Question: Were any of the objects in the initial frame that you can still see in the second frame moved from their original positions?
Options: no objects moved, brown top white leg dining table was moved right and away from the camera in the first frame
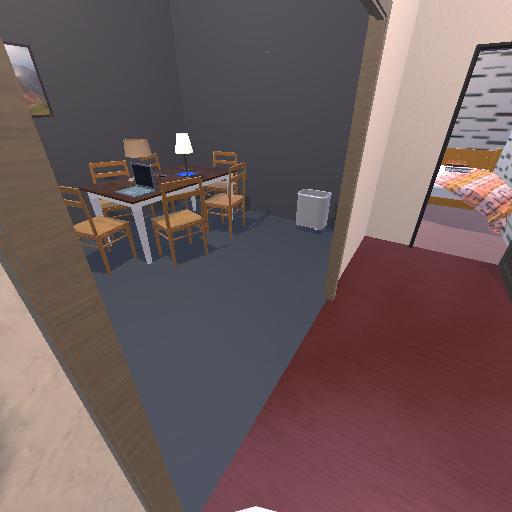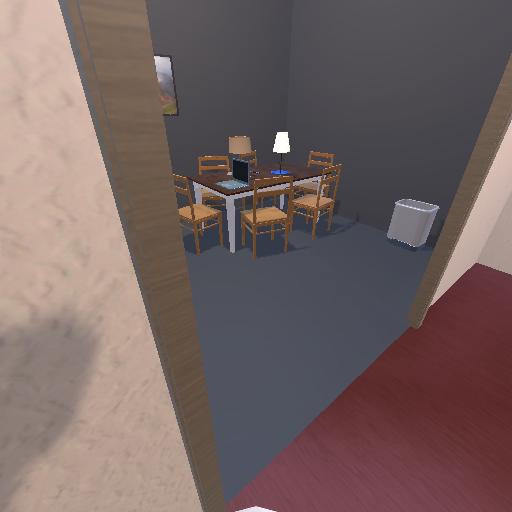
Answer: no objects moved